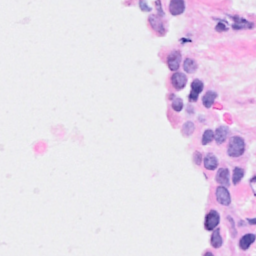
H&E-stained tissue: Breast